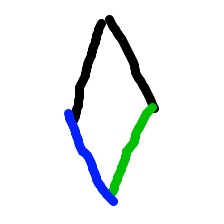
Shape: rhombus